Interaction volume radius: 5 \u00c5
Interaction volume height: 20 \u00c5
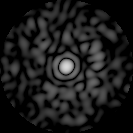
Disorder parameter: 0.8233